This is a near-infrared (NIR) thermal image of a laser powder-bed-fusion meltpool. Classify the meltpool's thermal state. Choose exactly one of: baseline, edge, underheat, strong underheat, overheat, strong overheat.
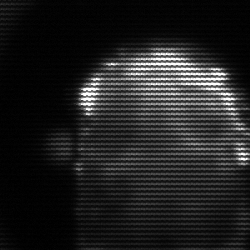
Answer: baseline